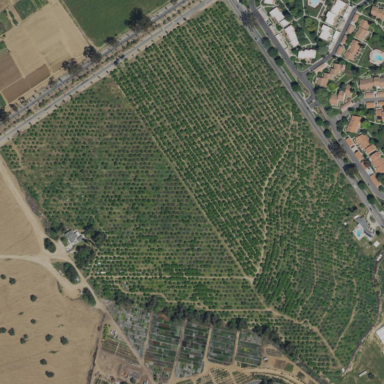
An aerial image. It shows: Orange orchard with beautiful orange trees.